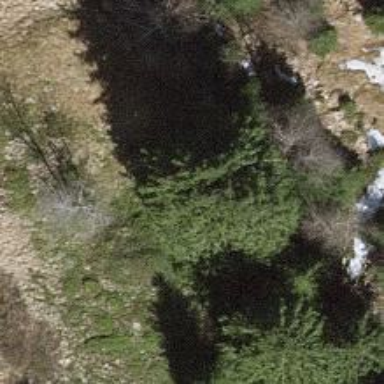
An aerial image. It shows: Single tag "natural: tree."